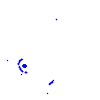
Particle: kaon